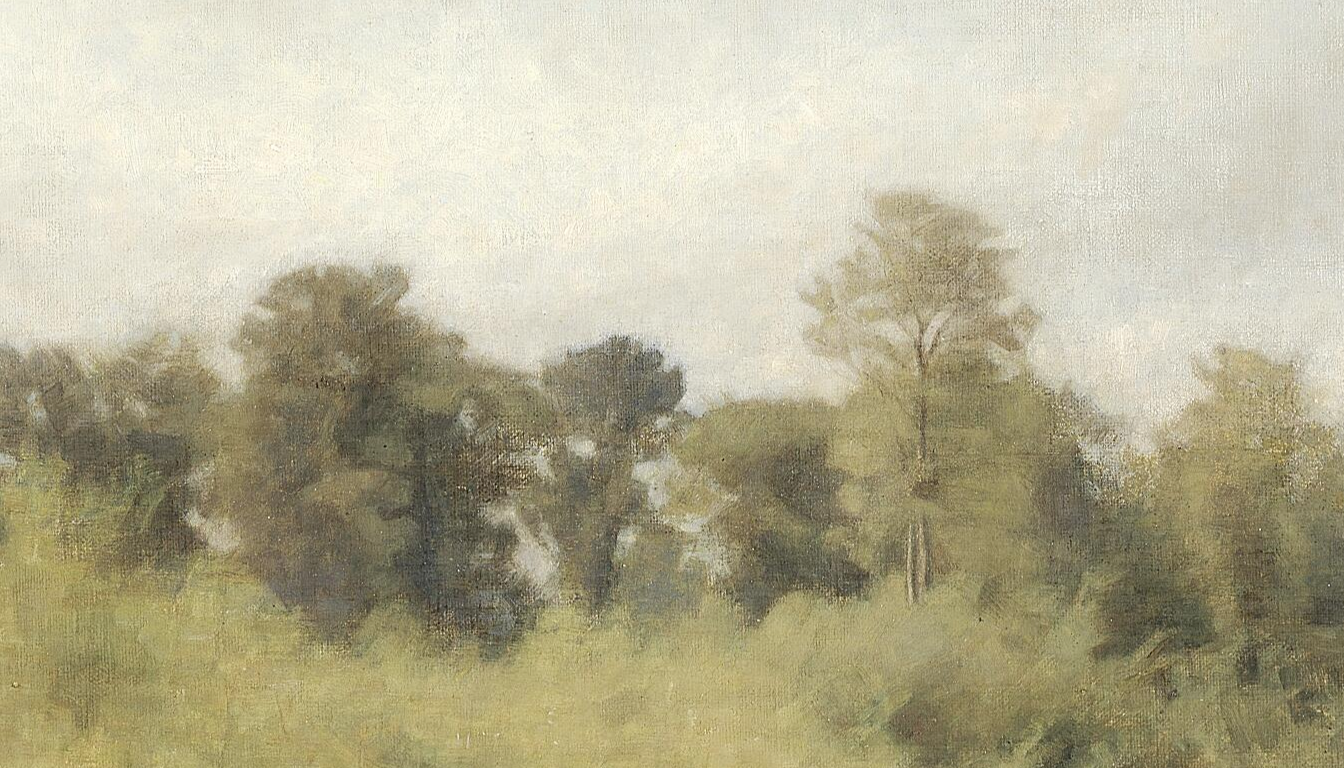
landscape painting, wide, overcast daylight, mixed treeline with isolated tall tree above dense low vegetation pale grey overcast sky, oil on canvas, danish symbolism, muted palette